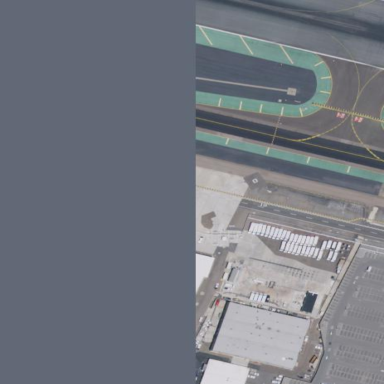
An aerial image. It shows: Apron at the airport.